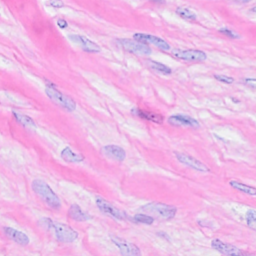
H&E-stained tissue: Breast